Question: I'd like to ask a question in order determining size for average filter. How to determine proper size of average filter using matlab if variance(square of std deviation) = 0.00006 ?
I need to find proper size of average filter to reduce Gaussian noise, I already got the related lecture but I have no idea how to apply it in matlab. This is the related equation that I know:

Really thanks in advance.
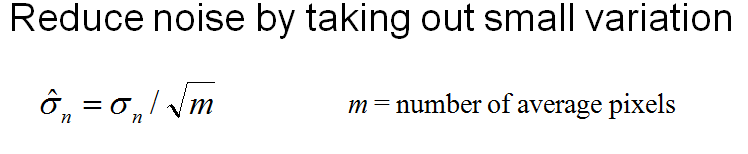
Answer: That equation is simply relating the input/output noise to the number of pixels you're averaging over. So for instance, if you want to reduce the noise variance by 2, you'll need 'm = 2'.